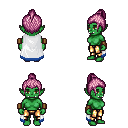
a pixel art fantasy rpg character, female body template, orc, green skin, white trimmed cape, gold greaves, pink short topknot hairstyle, leather bracers, four views (front, back, left, right), 2x2 character sprite sheet, small pixel art, hard edges, no anti-aliasing